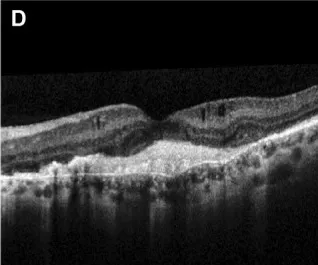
After 3 loading doses of aflibercept (C) The OCT scan following the 3 loading doses of aflibercept reveals resolution of the subretinal fluid with absorption of the intraretinal fluid and significant reduction of the remaining intraretinal cysts. The CFT is reduced to 348 mum.
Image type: ophthalmic_imaging (oct)